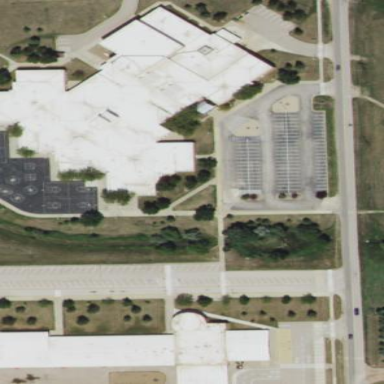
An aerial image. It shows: School building.